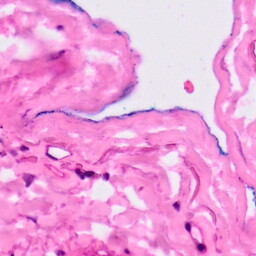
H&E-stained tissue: Lung